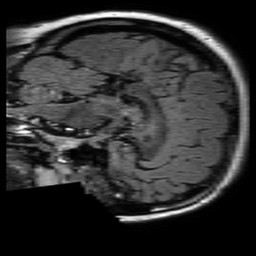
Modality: FLAIR
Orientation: sagittal
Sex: female
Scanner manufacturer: philips
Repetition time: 11 s
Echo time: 0.125 s